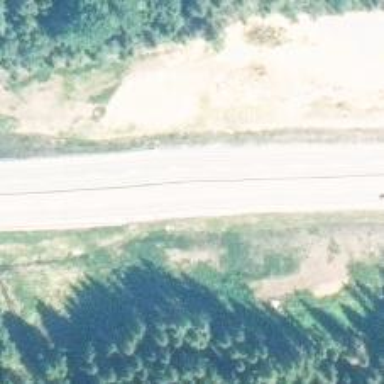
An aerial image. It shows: Trunk highway.